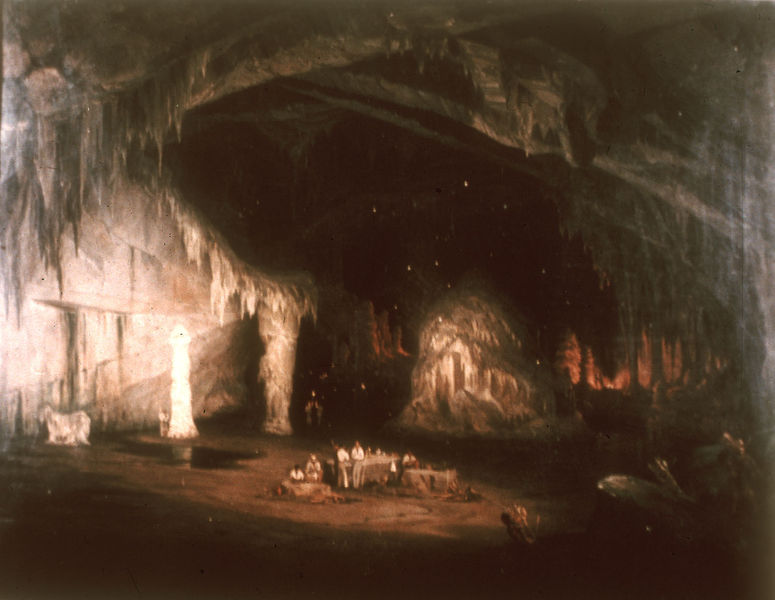
Titel: Die Grotten von Cacahuamilpa
Künstler: Jean-Baptiste-Louis Gros
Institution: Privatbesitz
Schlagwörter: dunkel, gemälde, gestein, gruppe, himmel, mann, schatten, wasser, weiß, frauen, menschen, sand, sitzen, frau, hell, licht, lichter, männer, nacht, schwarz, säule, tisch, leute, hemd, wand, stehen, stein, spiegelung, personen, höhle, fels, foto, stern, sterne, bankett, lache, grotte, forscher, zapfen, tropfstein, tropfsteinhöhle, stätte, tropfsteine, stalagmiten, stalagtiten, stalaktiten, stalakmiten, lihct, dunkelschatten, hoche decke, menschen in bildmitte, stalatkit, stalagmit, salzkristalle